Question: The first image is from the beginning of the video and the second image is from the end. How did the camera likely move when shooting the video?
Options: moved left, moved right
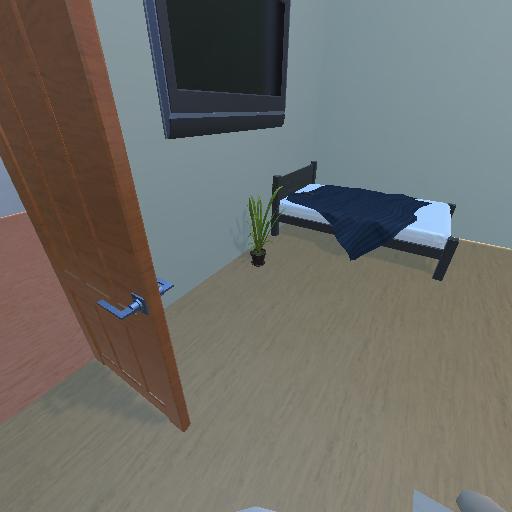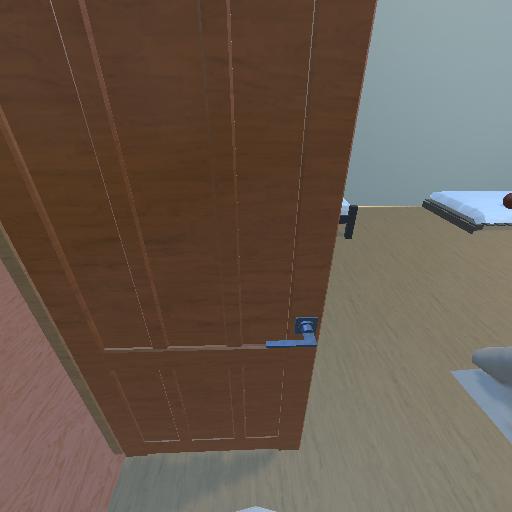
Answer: moved left